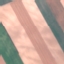
Label: AnnualCrop